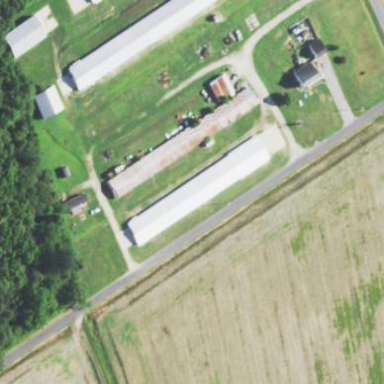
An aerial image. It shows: Farm auxiliary building.